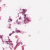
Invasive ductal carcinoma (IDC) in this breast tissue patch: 0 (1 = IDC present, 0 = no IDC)